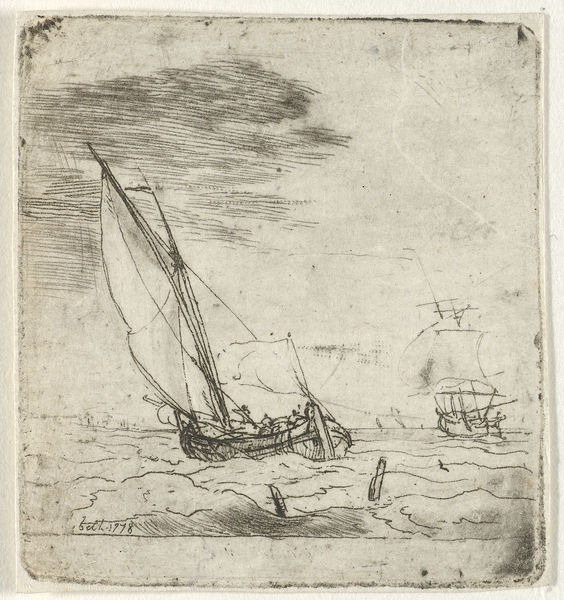
Titel: Zeegezicht met twee zeilboten
Künstler: Hendrik Kobell
Standort: Amsterdam
Institution: Rijksmuseum
Schlagwörter: himmel, meer, vogel, wasser, weiß, wolken, menschen, see, grau, schwarz, skizze, zeichnung, alt, wind, boot, boote, küste, schiff, schiffe, segel, segelboot, wellen, mast, segelschiff, masten, sturm, unwetter, wetter, striche, segeln, tusche, radierung, 1778, 1918, 1978